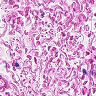
Metastatic tissue present: no